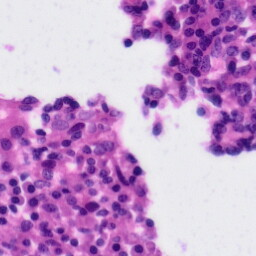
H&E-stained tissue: Tonsil